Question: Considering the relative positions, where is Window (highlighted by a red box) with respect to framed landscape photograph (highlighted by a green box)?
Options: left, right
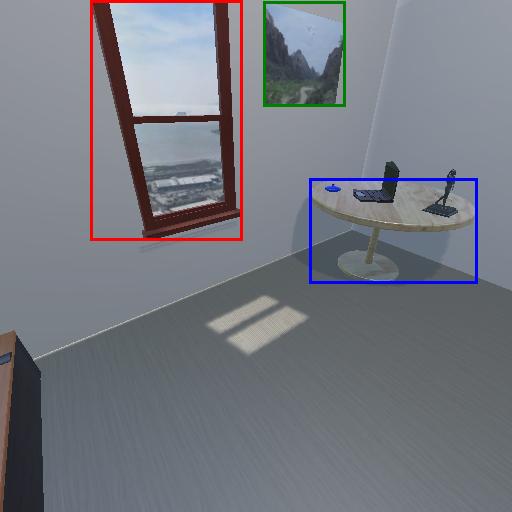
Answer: left